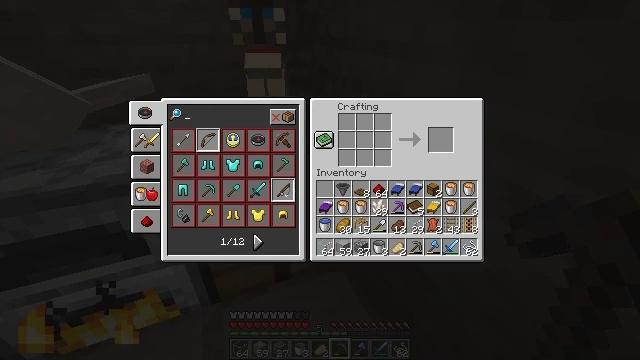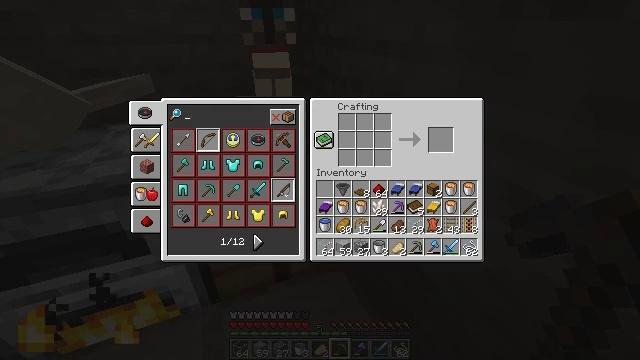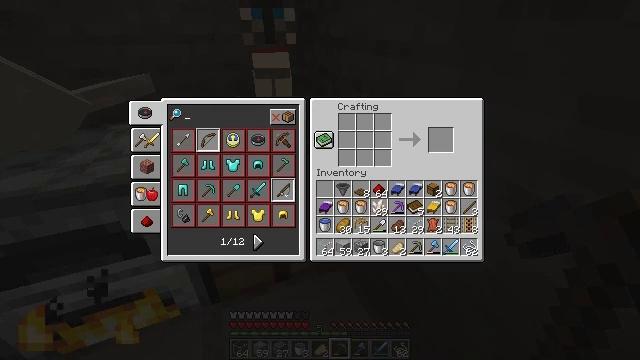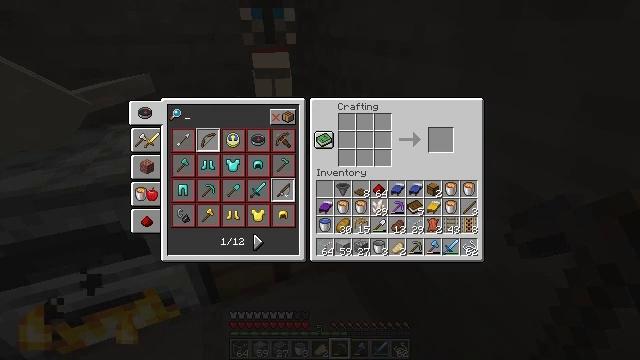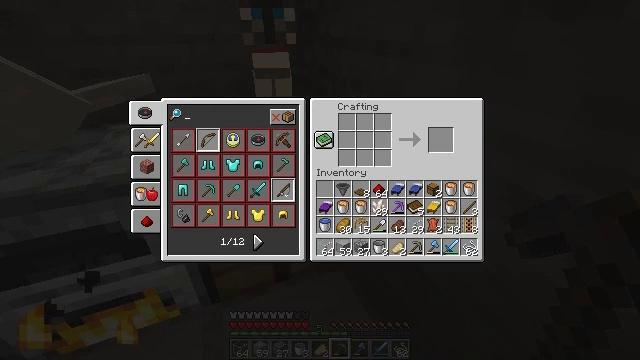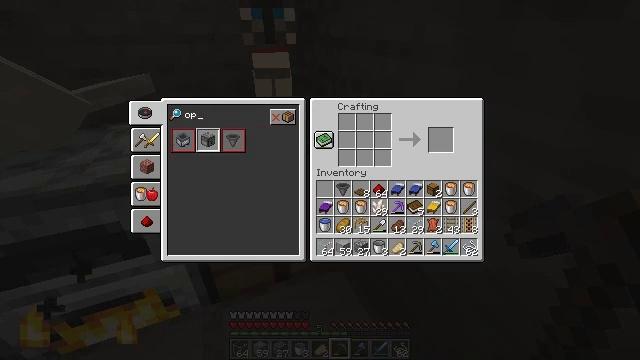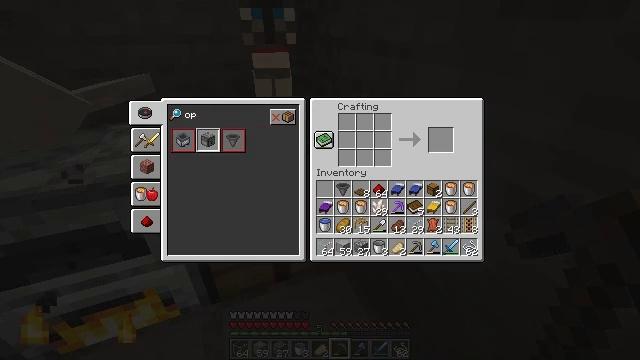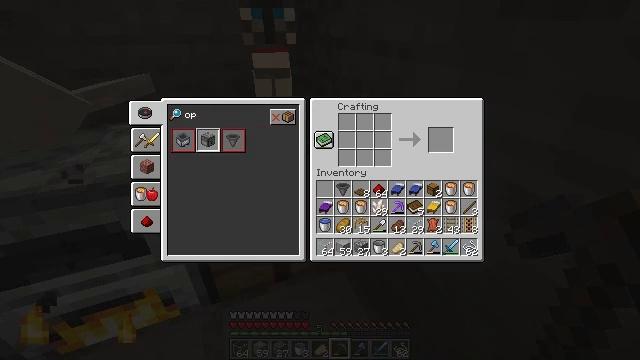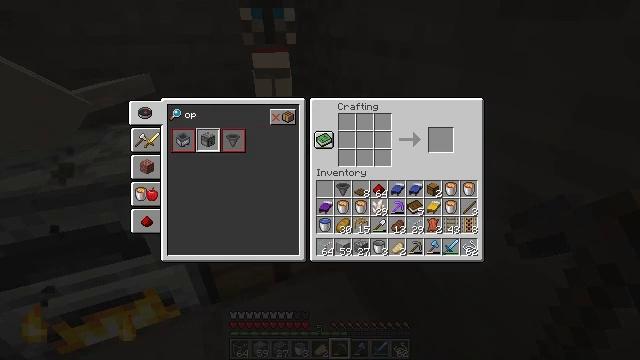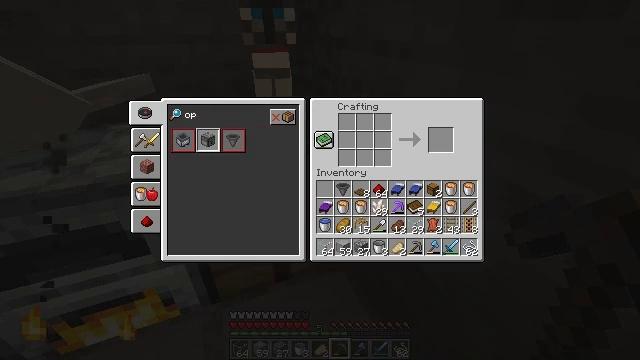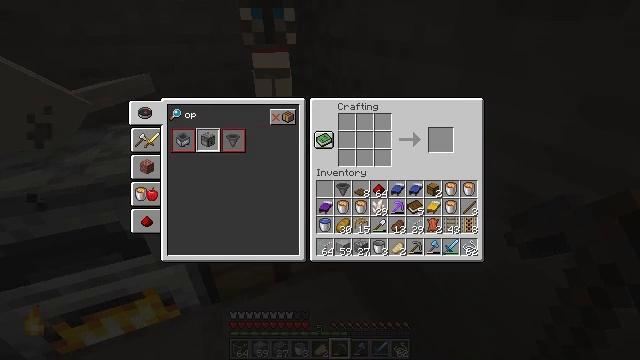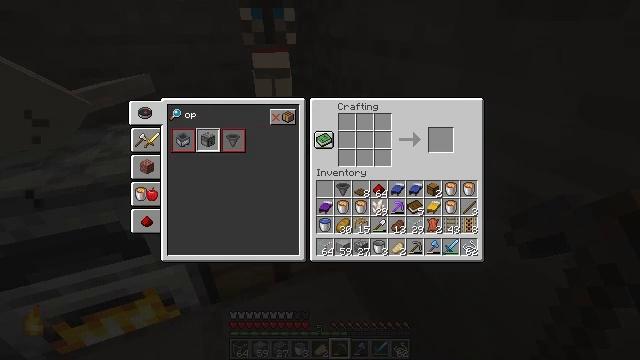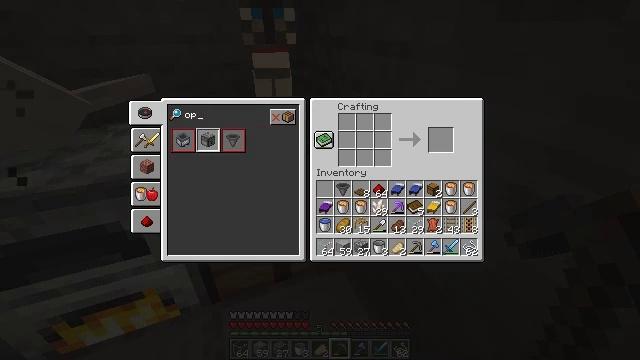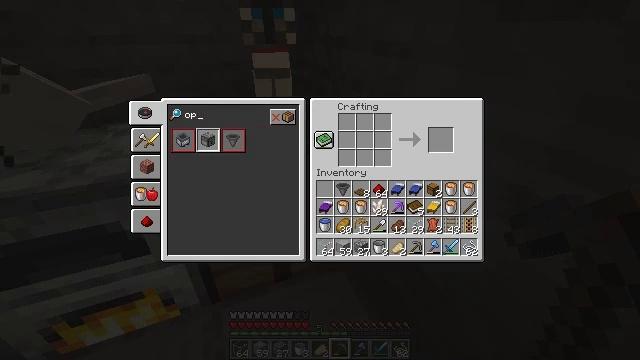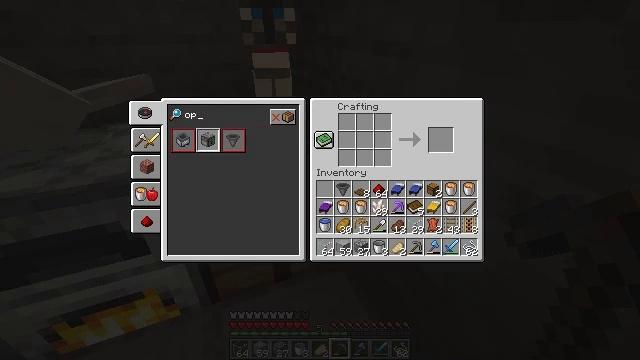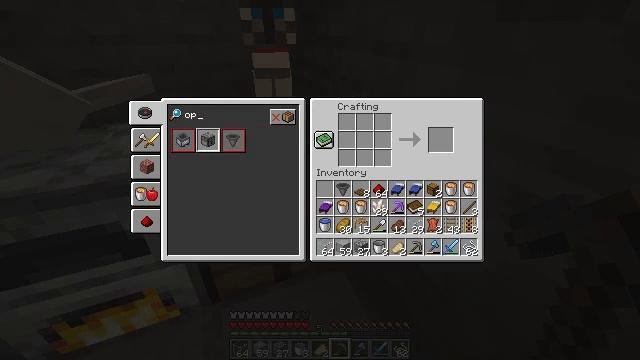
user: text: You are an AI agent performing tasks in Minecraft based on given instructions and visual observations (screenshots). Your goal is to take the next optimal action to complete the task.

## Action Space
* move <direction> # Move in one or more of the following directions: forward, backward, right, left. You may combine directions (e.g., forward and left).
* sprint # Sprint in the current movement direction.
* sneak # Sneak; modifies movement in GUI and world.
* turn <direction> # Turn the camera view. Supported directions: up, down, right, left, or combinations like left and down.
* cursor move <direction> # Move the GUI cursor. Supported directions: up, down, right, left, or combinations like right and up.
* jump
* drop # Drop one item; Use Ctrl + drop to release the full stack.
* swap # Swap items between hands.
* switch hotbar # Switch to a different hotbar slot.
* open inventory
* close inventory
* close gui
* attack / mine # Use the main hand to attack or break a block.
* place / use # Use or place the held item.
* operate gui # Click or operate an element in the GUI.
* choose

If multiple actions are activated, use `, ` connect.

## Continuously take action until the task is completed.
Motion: motion action
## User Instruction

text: Open the crafting table and make an observer.
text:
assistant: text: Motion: no_op
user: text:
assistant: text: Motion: no_op
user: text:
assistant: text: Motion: no_op
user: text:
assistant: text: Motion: no_op
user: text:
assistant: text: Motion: no_op
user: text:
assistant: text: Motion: no_op
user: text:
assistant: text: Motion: no_op
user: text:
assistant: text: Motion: no_op
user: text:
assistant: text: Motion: no_op
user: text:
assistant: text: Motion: no_op
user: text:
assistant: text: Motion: no_op
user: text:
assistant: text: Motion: no_op
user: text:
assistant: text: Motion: no_op
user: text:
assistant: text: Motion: no_op
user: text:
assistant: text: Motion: no_op
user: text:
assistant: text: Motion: no_op
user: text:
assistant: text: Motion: no_op
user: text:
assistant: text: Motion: no_op
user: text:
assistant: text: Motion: no_op
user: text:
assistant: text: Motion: no_op
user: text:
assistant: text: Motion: no_op
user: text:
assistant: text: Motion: no_op
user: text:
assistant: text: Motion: no_op
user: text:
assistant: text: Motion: no_op
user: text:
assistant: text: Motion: no_op
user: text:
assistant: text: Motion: no_op
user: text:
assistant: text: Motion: turn left and down
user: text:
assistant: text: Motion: turn down
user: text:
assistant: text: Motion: no_op
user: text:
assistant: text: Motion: no_op